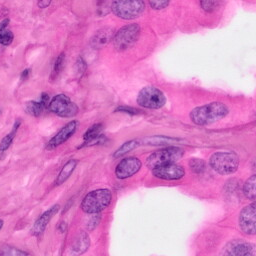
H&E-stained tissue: Pancreatic